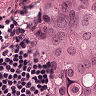
Metastatic tissue present: yes